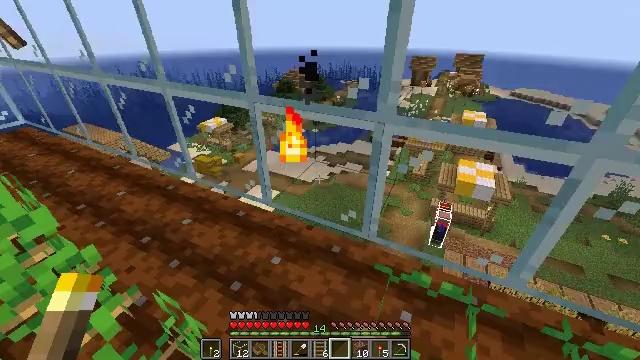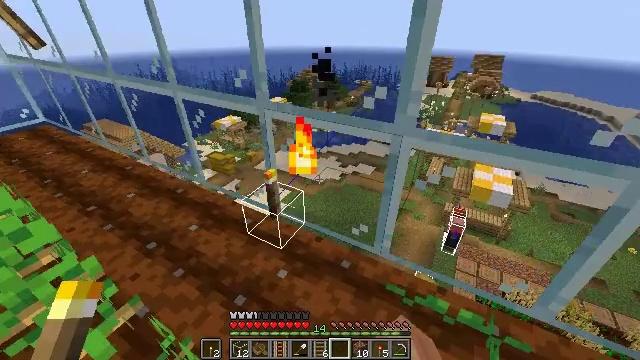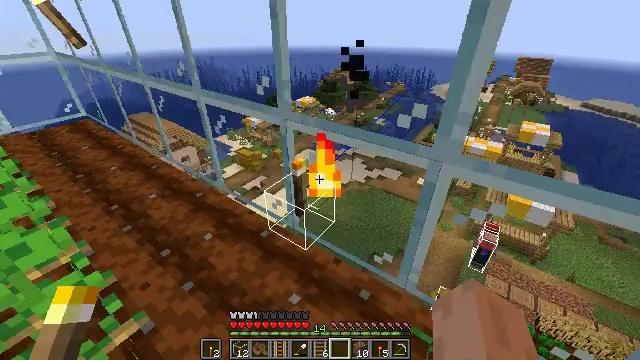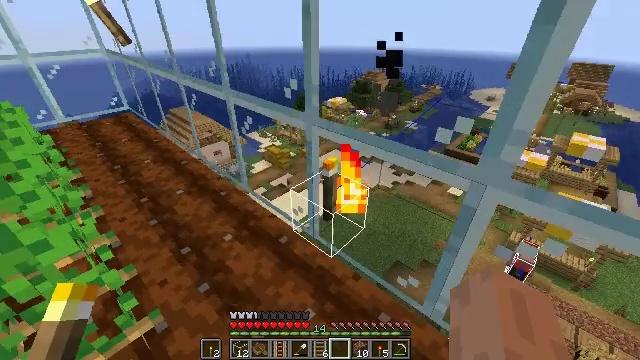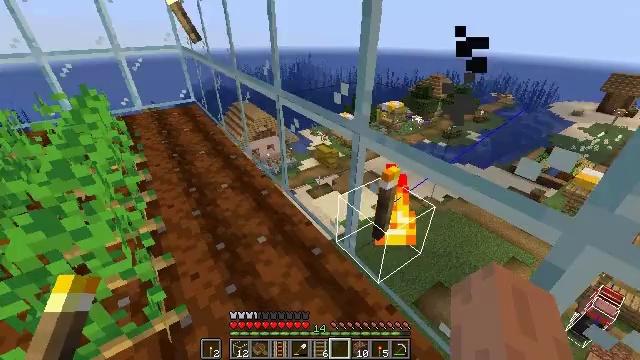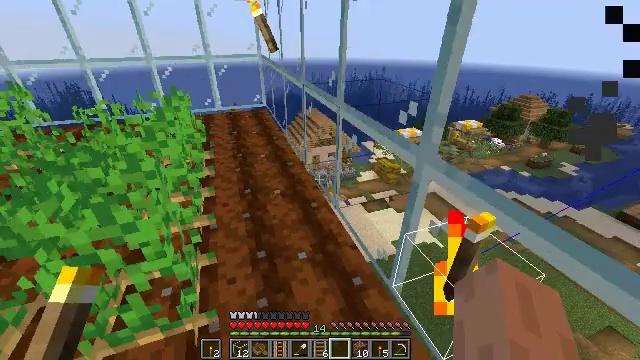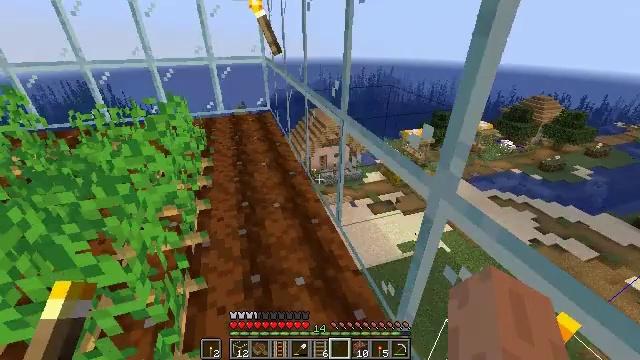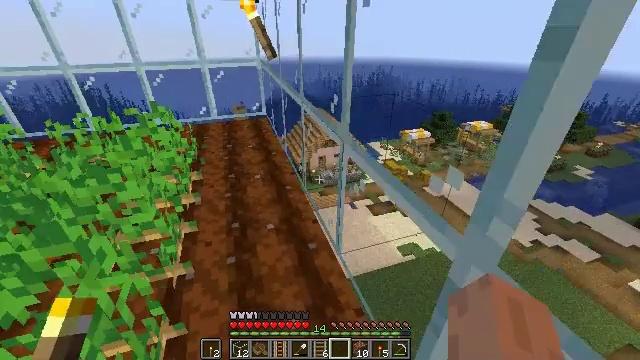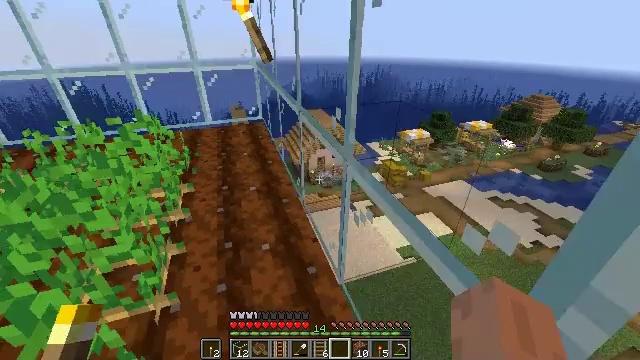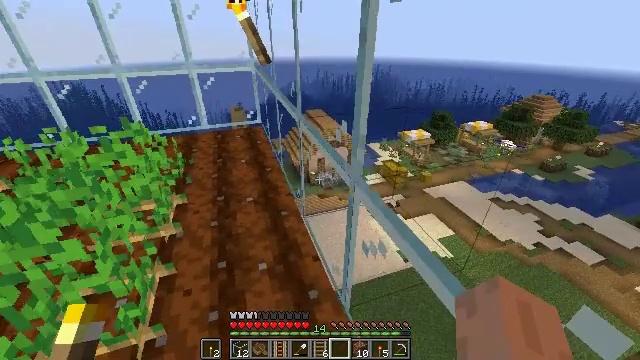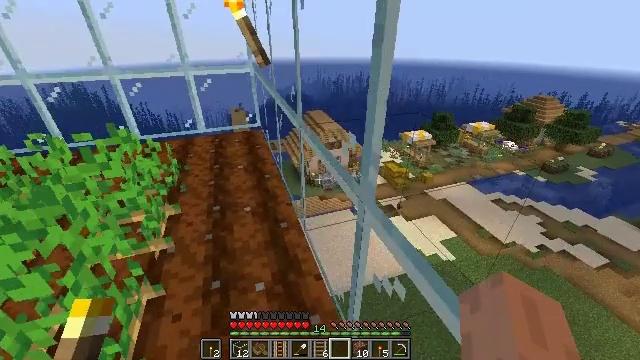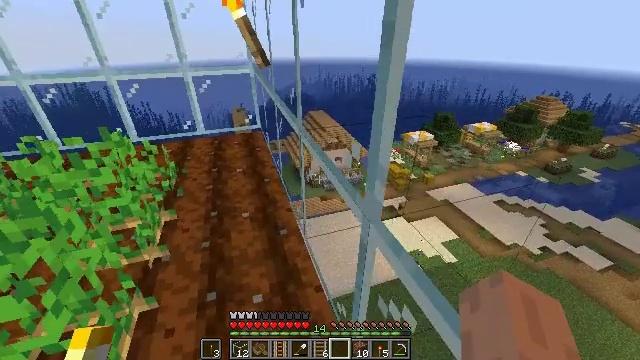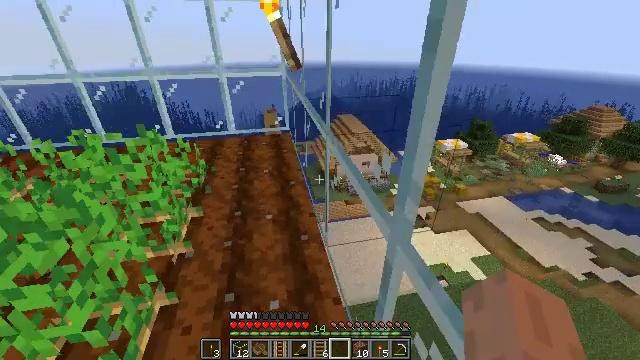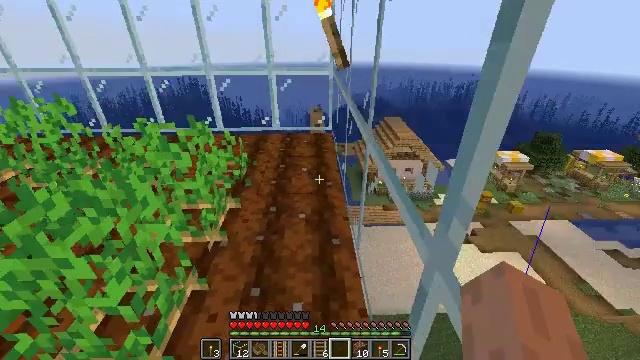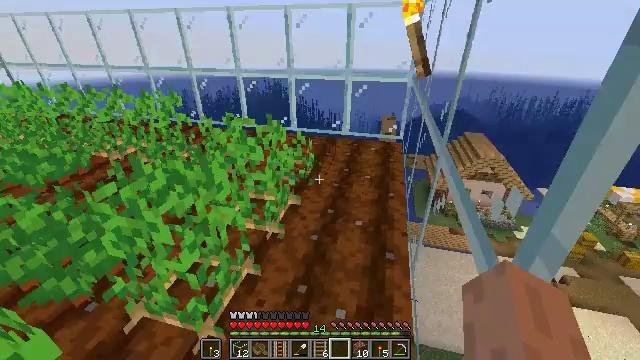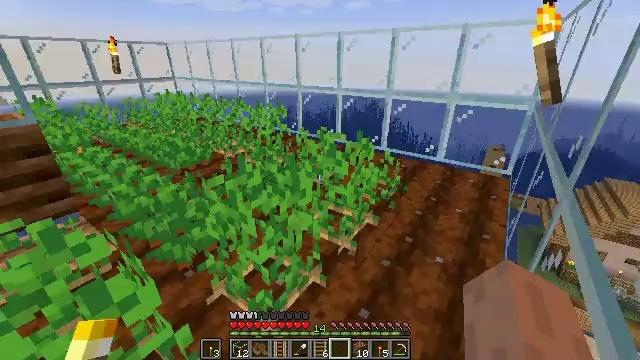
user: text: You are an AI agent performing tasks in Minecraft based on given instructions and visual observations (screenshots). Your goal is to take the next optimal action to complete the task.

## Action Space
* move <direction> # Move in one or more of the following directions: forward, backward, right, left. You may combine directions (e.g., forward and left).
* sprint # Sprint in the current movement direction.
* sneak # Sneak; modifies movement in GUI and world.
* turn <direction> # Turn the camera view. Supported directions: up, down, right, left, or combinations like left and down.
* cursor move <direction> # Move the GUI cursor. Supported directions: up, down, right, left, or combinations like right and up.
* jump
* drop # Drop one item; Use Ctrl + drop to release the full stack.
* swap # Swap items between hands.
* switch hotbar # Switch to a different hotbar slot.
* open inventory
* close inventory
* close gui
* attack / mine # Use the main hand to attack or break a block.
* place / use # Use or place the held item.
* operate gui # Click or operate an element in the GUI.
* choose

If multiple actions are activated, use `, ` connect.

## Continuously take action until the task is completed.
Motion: motion action
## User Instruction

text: Harvest carrots from the farmland.
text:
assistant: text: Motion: move forward, turn left
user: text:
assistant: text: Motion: move forward, turn left
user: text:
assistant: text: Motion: move forward, turn left
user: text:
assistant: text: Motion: move forward, turn left
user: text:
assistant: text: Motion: move forward, turn left and up
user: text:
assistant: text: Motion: move forward, turn left
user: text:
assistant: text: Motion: move forward
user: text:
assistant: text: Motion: move forward
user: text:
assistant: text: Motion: move forward
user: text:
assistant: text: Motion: move forward
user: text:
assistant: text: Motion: no_op
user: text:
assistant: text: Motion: turn left
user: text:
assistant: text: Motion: turn left
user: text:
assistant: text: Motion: turn left and up
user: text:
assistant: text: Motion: turn left and up
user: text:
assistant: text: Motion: turn left and up
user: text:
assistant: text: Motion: turn left
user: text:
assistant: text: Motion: turn left
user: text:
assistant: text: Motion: turn left
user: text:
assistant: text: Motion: move forward
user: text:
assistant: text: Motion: move forward
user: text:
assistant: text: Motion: move forward
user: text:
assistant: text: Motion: move forward
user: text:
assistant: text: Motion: move forward and move right
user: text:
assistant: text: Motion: move forward and move right, turn left
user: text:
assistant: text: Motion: move forward and move right, turn down
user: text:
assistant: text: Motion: move forward and move right, turn down
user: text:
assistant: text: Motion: move forward and move right, turn right and down
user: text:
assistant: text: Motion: move forward and move right, turn right
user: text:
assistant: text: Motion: move forward and move right